Question: I have written an mq4 expert advisor: donat_chart_test. In MetaTrader4 I see that the icon beside it is gray. The expert advisor works fine.

What does it mean if the icon beside the expert advisor is gray?
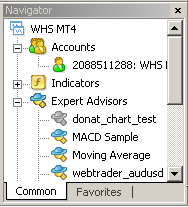
Answer: Oops, I found out. It means that I put only the compiled '*.ex4' file into the '<MetaTrader>/experts' directory, not the '*.mq4' source.